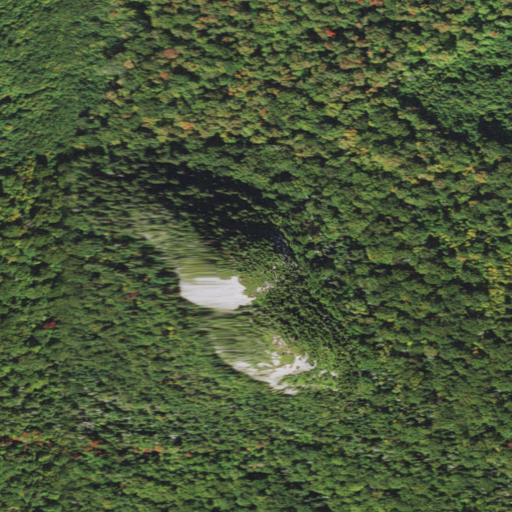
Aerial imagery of mountain in New Hampshire named Haystack Mountain containing mixed forest and deciduous forest